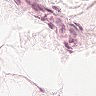
Metastatic tissue present: no